Question: I am using a service to change some of scope A's variables. When I try to '$watch' for changes on those variables nothing happens.
The basic setup is shown below. I would like to use '$watch' in my own custom directive that I add to the element. But if that is impossible I would at least like to be able to use '$watch' from inside the controller.
I made a <URL>. As you can see '$scope.someVar' changes but $watch is never fired on either the controller or the directive.

'''
app.factory("changerService", function() {
var $scope;
function change(to) {
$scope.someVar = to;
}
function setScope(scope) {
$scope = scope;
}
return {
Change: change,
SetScope: setScope
}
});
app.controller("bar", ["$scope", "changerService", function ($scope, changerService) {
$scope.someVar = true;
changerService.SetScope($scope);
$scope.showImg = function (val) {
changerService.Change(val);
$scope.state = $scope.someVar;
};
$scope.$watch($scope.someVar, function (newVal, oldVal) {
$scope.watchController = newVal ? newVal : "undefined";
});
}]);
app.directive("myDirective", function () {
return {
link: function (scope, element, attrs) {
scope.$watch(scope.someVar, function (newVal, oldVal) {
scope.watchDirective = newVal ? newVal : "undefined";
});
}
}
});
'''
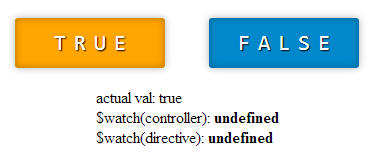
Answer: After examining your code i noticed that your watch expression is an object but it must be a string.
'''
app.controller("bar", ["$scope", "changerService", function ($scope, changerService) {
$scope.someVar = true;
changerService.SetScope($scope);
$scope.showImg = function (val) {
changerService.Change(val);
$scope.state = $scope.someVar;
};
$scope.$watch("someVar", function (newVal, oldVal) {
$scope.watchController = newVal ? newVal : "undefined";
});
}]);
app.directive("myDirective", function () {
return {
link: function (scope, element, attrs) {
scope.$watch("someVar", function (newVal, oldVal) {
scope.watchDirective = newVal ? newVal : "undefined";
});
}
}
});
'''